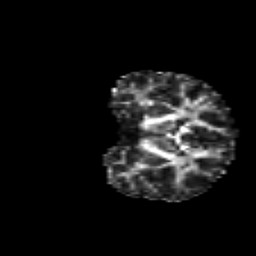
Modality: FA
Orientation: coronal
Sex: male
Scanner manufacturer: siemens
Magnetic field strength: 3 T
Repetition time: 5 s
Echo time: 0.071 s